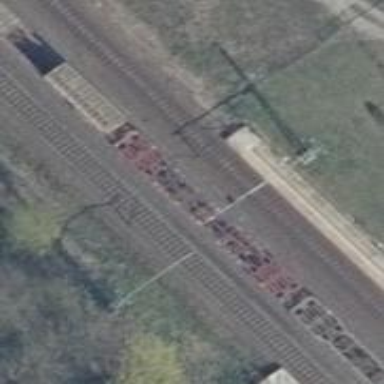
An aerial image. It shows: Railway signal.